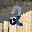
Label: 2